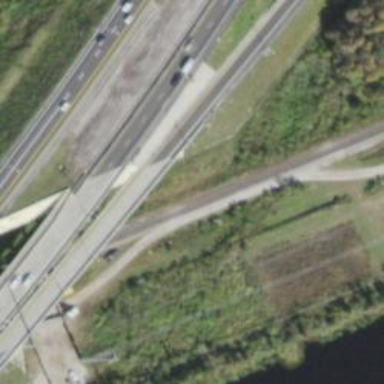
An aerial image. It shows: Bridge over motorway link with folded diamond junction.